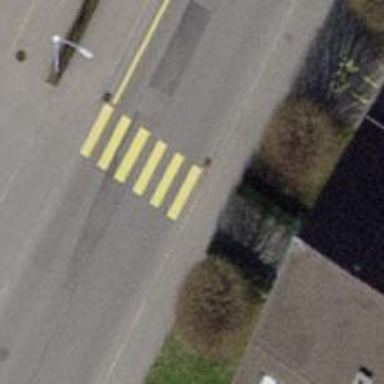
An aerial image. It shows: Raised kerb.